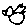
Label: bird